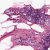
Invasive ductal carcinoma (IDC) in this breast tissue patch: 0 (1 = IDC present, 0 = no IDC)